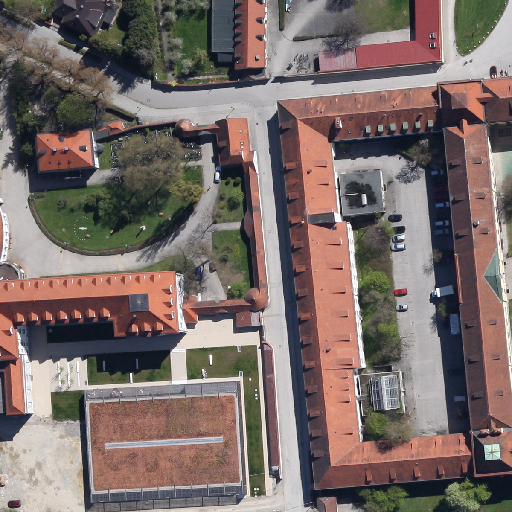
Referring expression: light-duty vehicle in the parking area